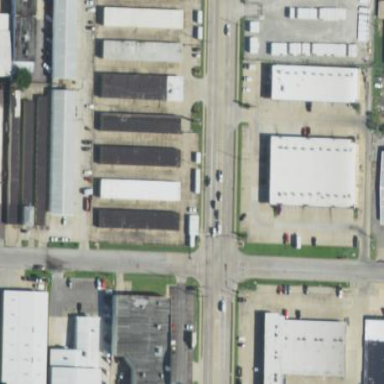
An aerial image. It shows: Commercial area used for storage.